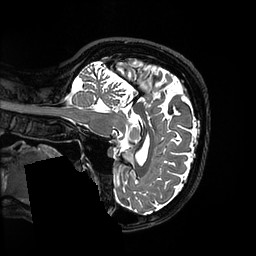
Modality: T2w
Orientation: sagittal
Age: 42
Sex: female
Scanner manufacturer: ge
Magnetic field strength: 3 T
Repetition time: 3.216 s
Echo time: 0.0669 s